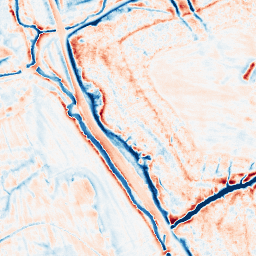
Category: edge_preserving
Decomposition family: guided
Decomposition parameters: radius: 4
eps: 1
Upsampling method: quintic
Upsampling parameters: scale: 2
Upsampling scale: 2